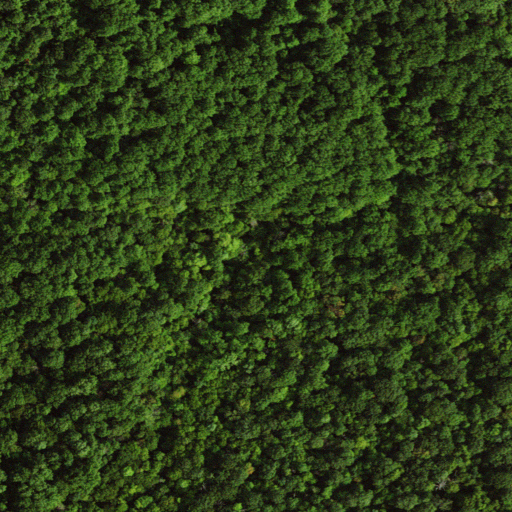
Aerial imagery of valley in Virginia named McDaniel Hollow containing deciduous forest and evergreen forest